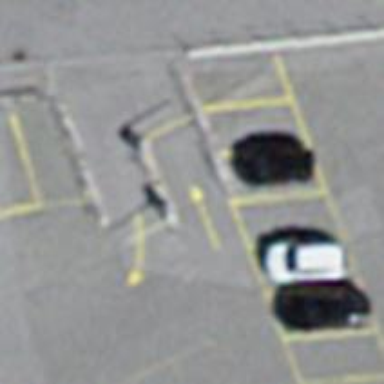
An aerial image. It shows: Lift gate barrier.